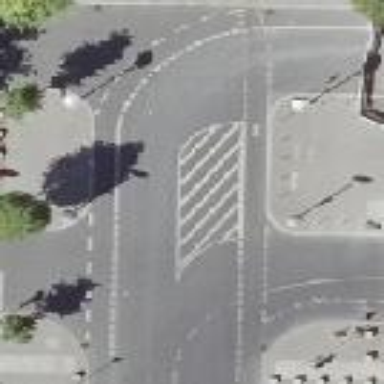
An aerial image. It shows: Asphalt road with junction. The road is classified as tertiary.